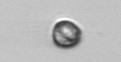
Label: Dinophyceae